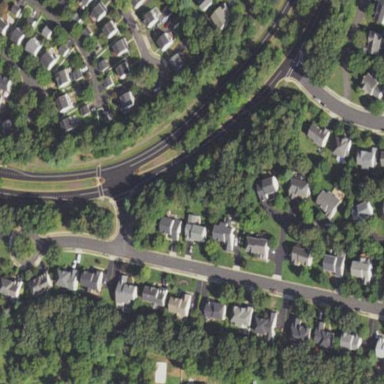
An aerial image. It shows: Residential neighbourhood.